Aerial crown-view tile of a tropical tree (Barro Colorado Island, Panama), acquired 20250715:
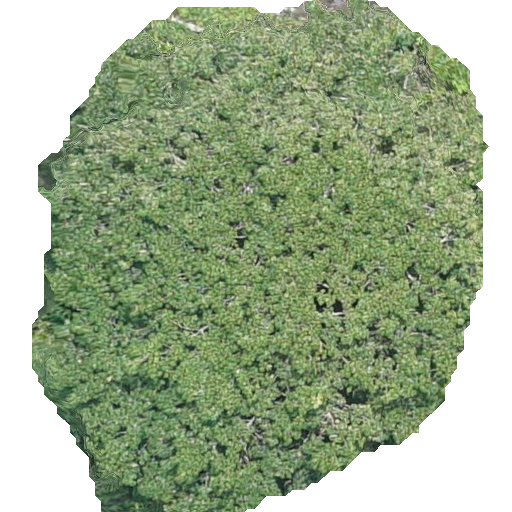
Species: Sterculia apetala
GBIF accepted scientific name: Sterculia apetala
Crown area: 283.553 m²